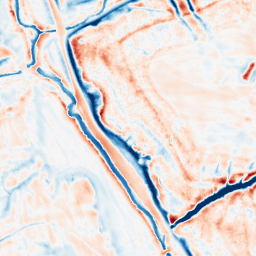
Category: edge_preserving
Decomposition family: bilateral
Decomposition parameters: d: 21
sigma_color: 75
sigma_space: 25
Upsampling method: linear_exact
Upsampling parameters: scale: 8
Upsampling scale: 8